Interaction volume radius: 5 \u00c5
Interaction volume height: 20 \u00c5
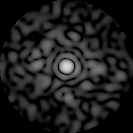
Disorder parameter: 0.8573